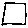
Label: square